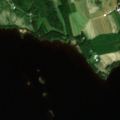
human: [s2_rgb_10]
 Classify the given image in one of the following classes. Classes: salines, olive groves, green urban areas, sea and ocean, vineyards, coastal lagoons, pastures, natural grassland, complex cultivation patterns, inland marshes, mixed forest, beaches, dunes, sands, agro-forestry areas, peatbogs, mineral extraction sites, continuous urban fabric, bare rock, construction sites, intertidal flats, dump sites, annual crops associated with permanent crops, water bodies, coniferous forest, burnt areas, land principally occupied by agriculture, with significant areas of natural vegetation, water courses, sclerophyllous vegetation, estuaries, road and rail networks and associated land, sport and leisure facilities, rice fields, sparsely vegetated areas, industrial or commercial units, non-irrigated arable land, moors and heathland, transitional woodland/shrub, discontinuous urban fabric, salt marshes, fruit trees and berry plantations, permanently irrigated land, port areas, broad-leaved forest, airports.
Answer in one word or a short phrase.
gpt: non-irrigated arable land, land principally occupied by agriculture, with significant areas of natural vegetation, water bodies